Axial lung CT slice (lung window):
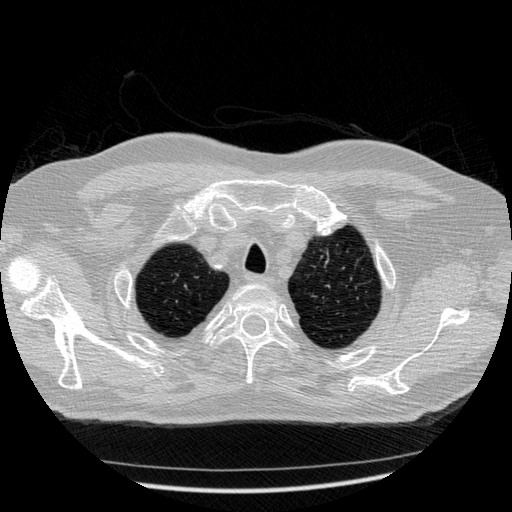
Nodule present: no